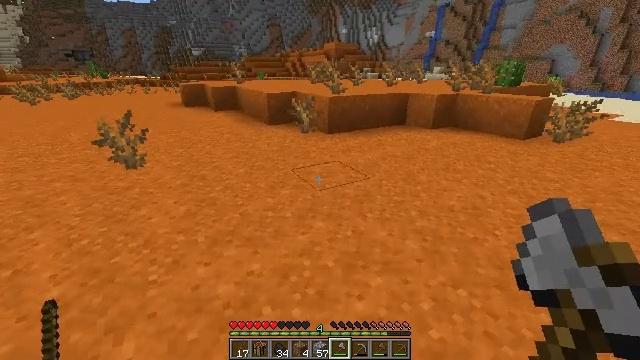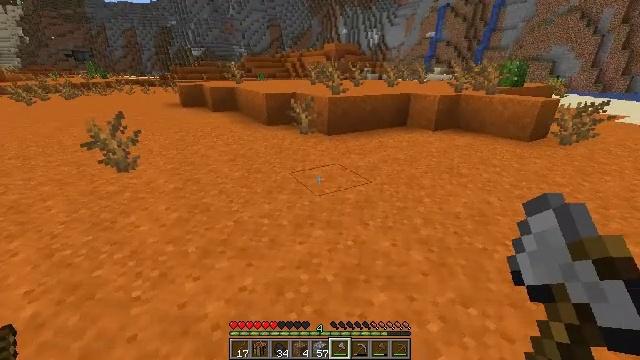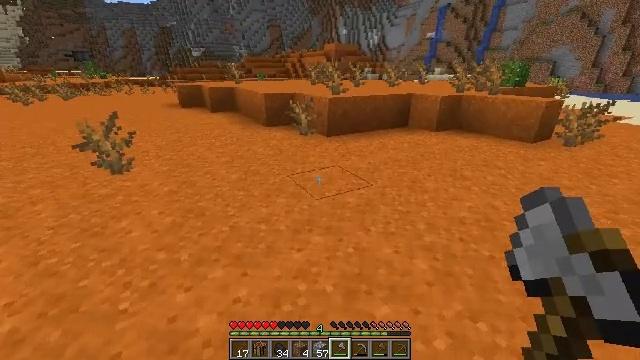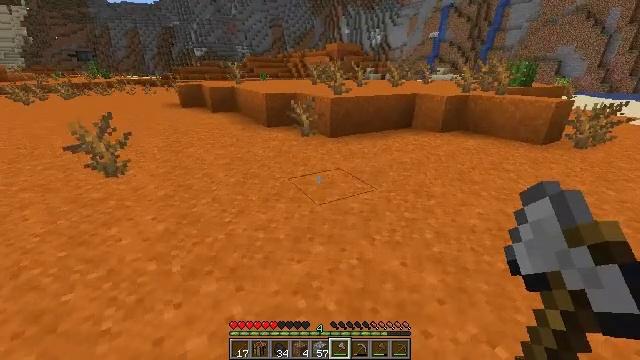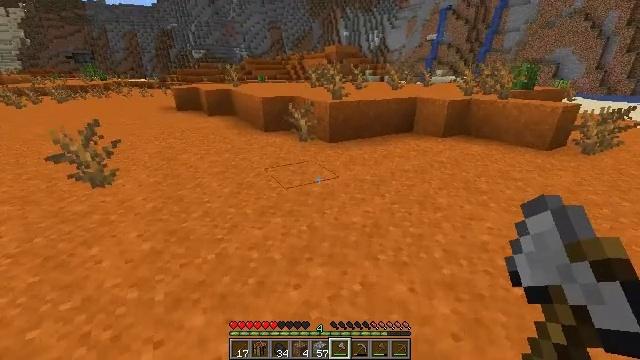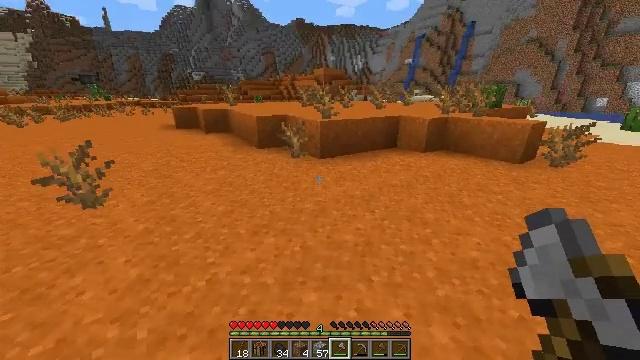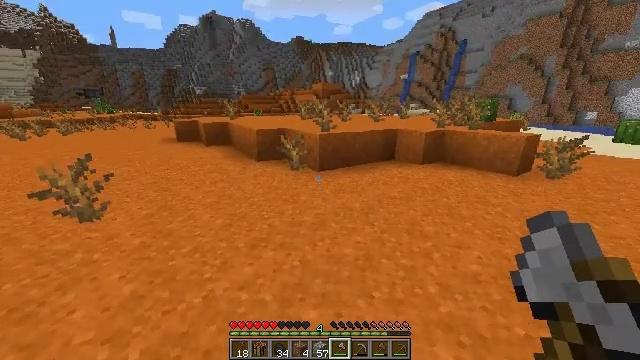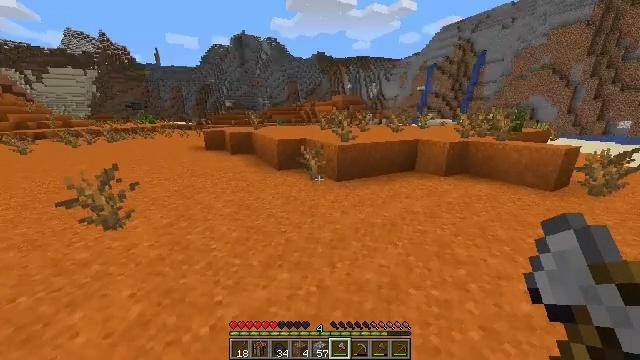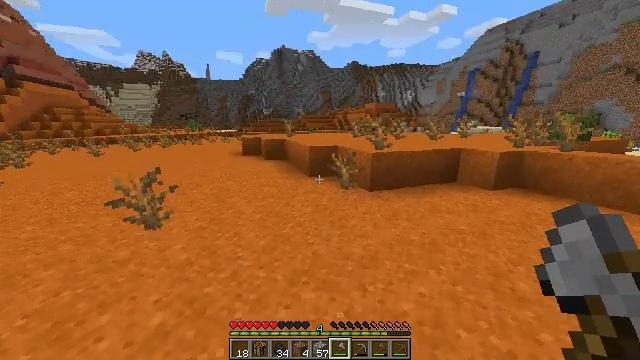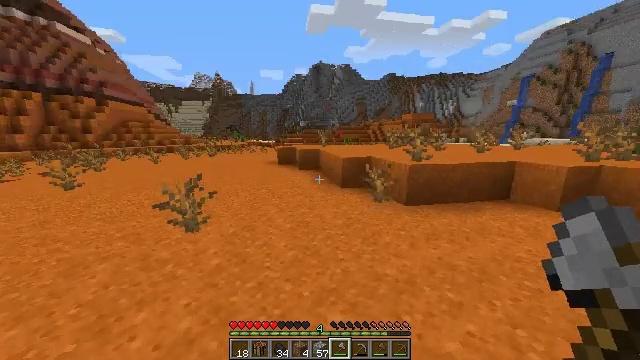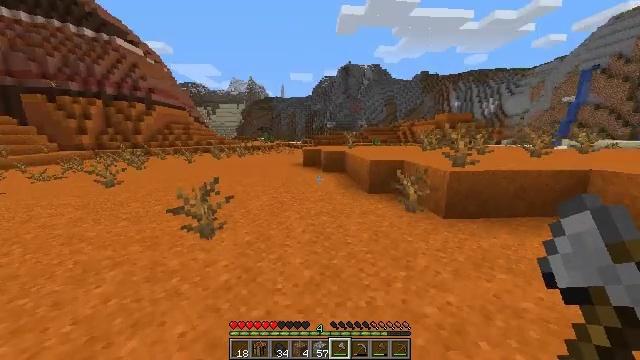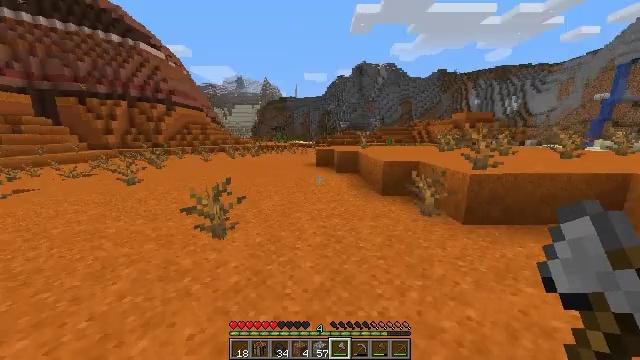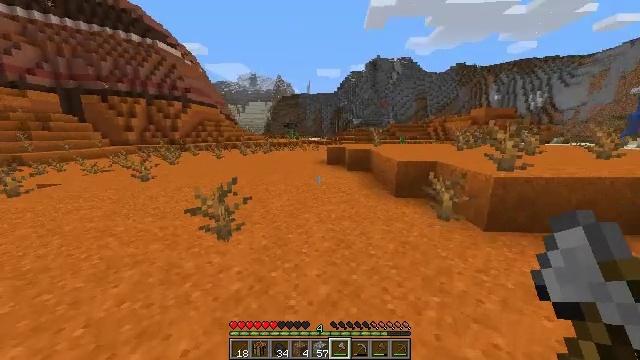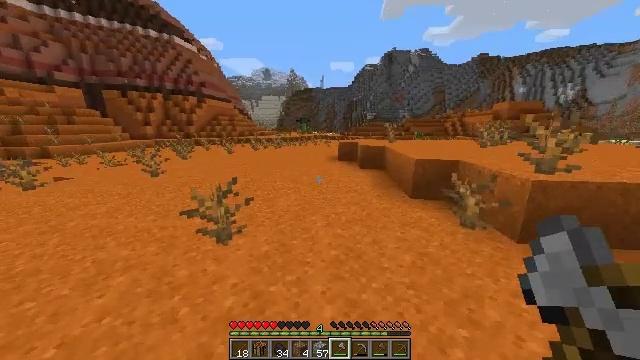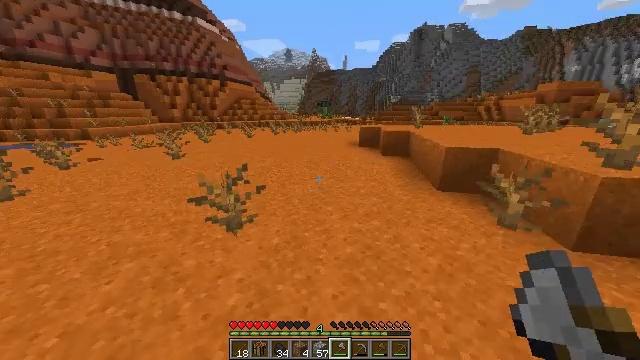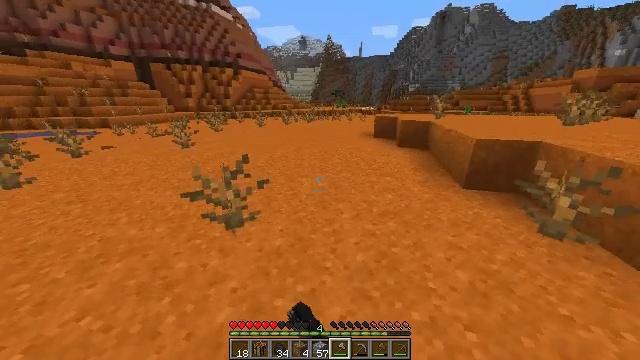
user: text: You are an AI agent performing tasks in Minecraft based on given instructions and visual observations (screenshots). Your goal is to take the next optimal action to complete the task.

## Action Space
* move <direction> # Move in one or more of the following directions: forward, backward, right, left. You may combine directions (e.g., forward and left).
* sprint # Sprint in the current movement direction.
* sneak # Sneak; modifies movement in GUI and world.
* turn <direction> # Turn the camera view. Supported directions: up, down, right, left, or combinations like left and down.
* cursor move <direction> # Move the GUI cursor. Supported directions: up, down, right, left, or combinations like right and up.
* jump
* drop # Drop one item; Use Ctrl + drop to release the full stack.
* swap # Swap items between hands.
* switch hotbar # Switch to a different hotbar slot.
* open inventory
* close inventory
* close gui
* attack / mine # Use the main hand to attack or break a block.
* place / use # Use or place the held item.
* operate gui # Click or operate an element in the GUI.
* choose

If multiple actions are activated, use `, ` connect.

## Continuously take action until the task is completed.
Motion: motion action
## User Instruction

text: Break the dead bush for sticks.
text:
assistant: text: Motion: move forward
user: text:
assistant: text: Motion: move forward
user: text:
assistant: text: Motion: no_op
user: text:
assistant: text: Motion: move forward
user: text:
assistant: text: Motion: move forward, turn right and up
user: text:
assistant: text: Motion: move forward, turn up
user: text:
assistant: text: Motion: move forward, turn left and up
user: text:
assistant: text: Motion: move forward, turn left and up
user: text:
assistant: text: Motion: move forward, turn left and up
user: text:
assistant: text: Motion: move forward, turn left
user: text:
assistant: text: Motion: move forward, turn left
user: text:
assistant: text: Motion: move forward, turn left
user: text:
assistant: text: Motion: move forward, turn left and down
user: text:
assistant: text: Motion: move forward, turn left and down, attack / mine
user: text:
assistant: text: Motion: move forward, turn left and down, attack / mine
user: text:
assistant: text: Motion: move forward, attack / mine
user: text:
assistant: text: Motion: move forward, attack / mine
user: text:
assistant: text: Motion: move forward, attack / mine
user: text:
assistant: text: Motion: move forward, attack / mine
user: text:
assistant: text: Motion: move forward, attack / mine
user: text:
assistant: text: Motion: move forward, attack / mine
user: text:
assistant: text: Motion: move forward, attack / mine
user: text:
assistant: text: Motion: move forward
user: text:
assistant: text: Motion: move forward
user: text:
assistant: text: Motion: move forward
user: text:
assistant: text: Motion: move forward
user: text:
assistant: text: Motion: move forward
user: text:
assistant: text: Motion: move forward
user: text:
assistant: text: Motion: move forward
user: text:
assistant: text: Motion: move forward